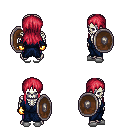
a pixel art fantasy rpg character, male body template, skeleton, blue robe, magenta pants, ruby red unkempt hairstyle, gold gloves, white slippers, shield, four views (front, back, left, right), 2x2 character sprite sheet, small pixel art, hard edges, no anti-aliasing